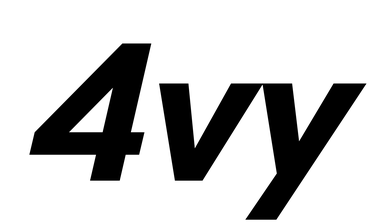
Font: InstrumentSans-Italic_Bold_Italic